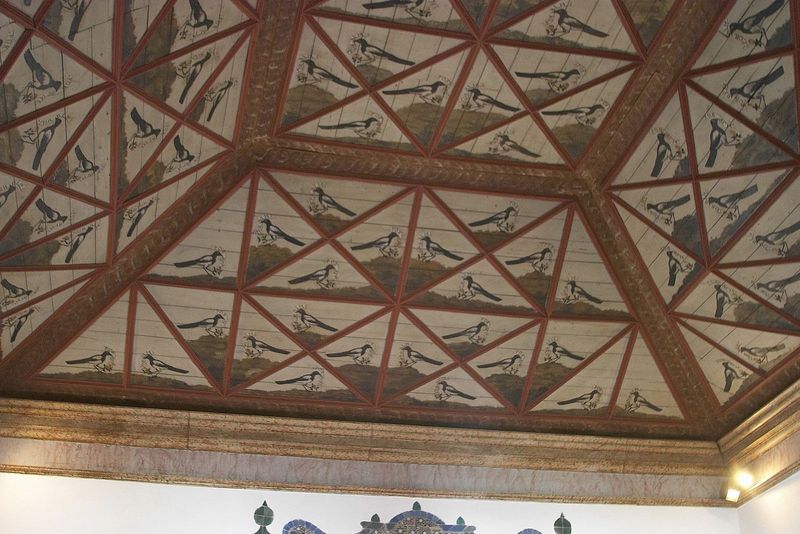
Titel: Königspalast, Paco (Palácio) Real, in Sintra
Standort: Sintra, Königspalast (EU - P - Estremadura)
Schlagwörter: vogel, weiß, dreieck, braun, holz, lampe, licht, schmuck, schwarz, dach, rot, tier, tiere, wiese, muster, ornament, innenraum, spiegelung, vögel, nester, gold, decke, japan, schrank, ecke, kuppel, detail, symmetrie, ornamente, verzierung, stuck, balken, foto, gewölbe, schwalben, dachstuhl, mosaik, china, nest, tempel, kassetten, kücken, dreiecke, streben, geometrie, gebälk, kasette, kassette, kasettendecke, grichisch, kassetendecke, grichenland, kastendecke, braunn, byzantinisch, trapez, elster, elstern, giechisch, h, beamalng